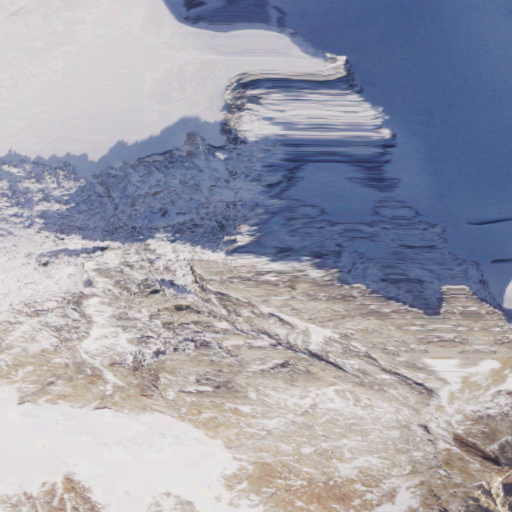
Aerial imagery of mountain in Washington named Snowfield Peak containing barren land and snow